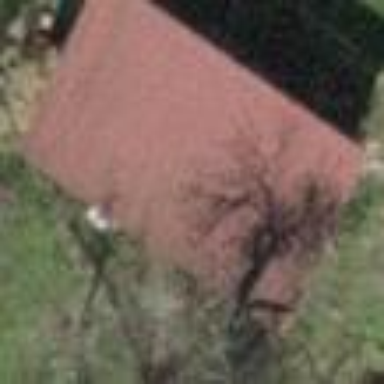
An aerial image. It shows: Shed.